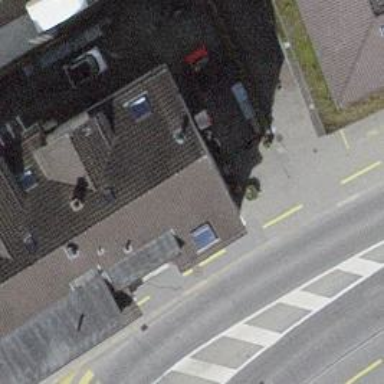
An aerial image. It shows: Restaurant.